Interaction volume radius: 10 \u00c5
Interaction volume height: 10 \u00c5
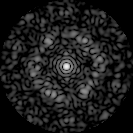
Disorder parameter: 0.7483